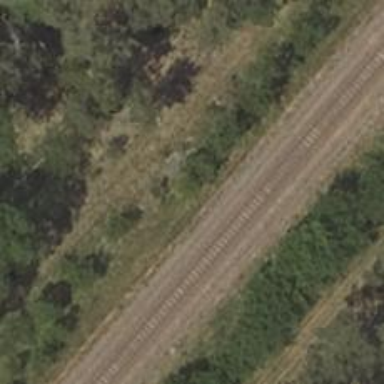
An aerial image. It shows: Solitary milestone along the railway.